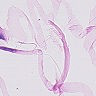
Metastatic tissue present: no